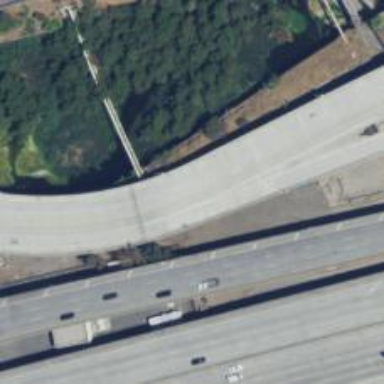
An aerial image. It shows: Secondary road crossing viaduct bridge.